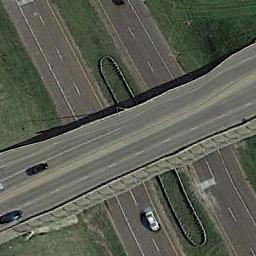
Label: overpass